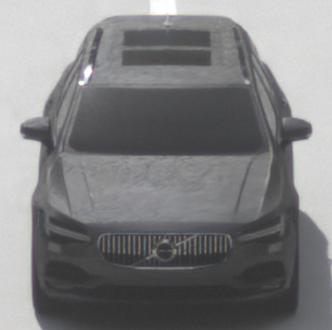
Make: Volvo
Model: V90
Detailed model: -
Model produced from: 2016
Model produced until: 2020
Doors: 5
Color: gray
Road condition: dry road
Daytime: morning or afternoon
Contrast: low contrast